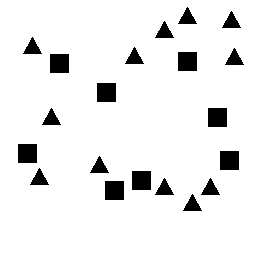
Squares: 8
Triangles: 12
Stars: 0
Total shapes: 20